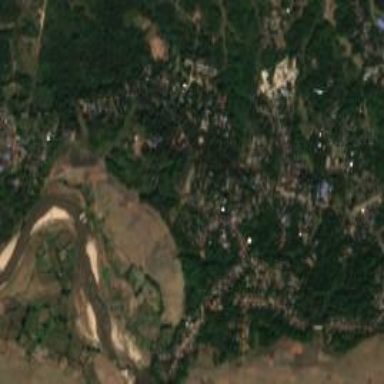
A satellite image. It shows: Village.